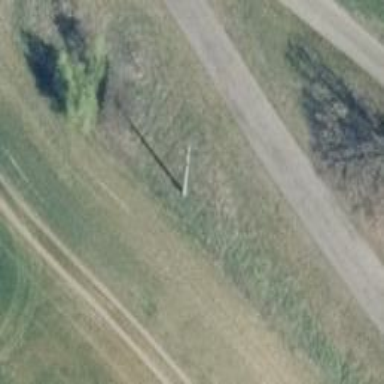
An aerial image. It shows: Minor power line.